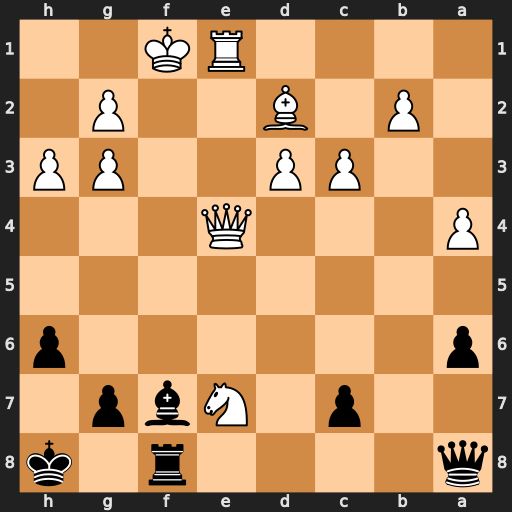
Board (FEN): q4r1k/2p1Nbp1/p6p/8/P3Q3/2PP2PP/1P1B2P1/4RK2
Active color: b
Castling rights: -
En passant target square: -
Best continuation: Bd5+ Kg1 Bxe4